Question: I'm working on Android 2.3.6 and 2.3.1 .
I have an unwanted behavior with 'Gallery' : sides pictures from Gallery Items won't display.
My Gallery take all the space available and the layout containing the 'ImageView' and a 'TextView' is set to 'WRAP_CONTENT' but still occupies all the screen, so sides items are over the bounds...
Here is the gallery's xml
'''
<RelativeLayout xmlns:a="http://schemas.android.com/apk/res/android"
a:layout_width="match_parent"
a:layout_height="match_parent"
a:layout_margin="0dp"
a:padding="0dp">
<ImageView
a:id="@+imagePopup/selected"
a:layout_width="60dp"
a:layout_height="35dp"
a:layout_alignParentLeft="true"
a:layout_alignParentTop="true"
a:src="@drawable/ic_cancel"
a:contentDescription="@string/lng" />
<TextView
a:id="@+imagePopup/title"
a:layout_alignParentTop="true"
a:layout_toRightOf="@+imagePopup/selected"
a:layout_alignWithParentIfMissing="true"
a:layout_width="match_parent"
a:layout_height="35dp"
a:background="@drawable/rounded"
a:text="dynamic text"
a:textSize="23dp"
a:textColor="#ffffffff"
a:gravity="center"
style="@style/trad"/>
<Gallery
a:id="@+imagePopup/gallery"
a:layout_width="match_parent"
a:layout_height="match_parent"
a:layout_below="@+imagePopup/title"
a:layout_alignWithParentIfMissing="true"
a:background="#ff000000"/>
</RelativeLayout>
'''
and its content xml
'''
<RelativeLayout xmlns:a="http://schemas.android.com/apk/res/android"
xmlns:tools="http://schemas.android.com/tools"
a:layout_width="wrap_content"
a:layout_height="wrap_content"
a:background="#ffff55ee">
<ImageView
a:id="@+imageContent/imageView"
a:layout_width="wrap_content"
a:layout_height="wrap_content"
a:layout_alignParentTop="true"
a:padding="0dp"
a:layout_margin="0dp"
a:src="@drawable/ic_cancel" />
<TextView
a:id="@+imageContent/textOver"
a:layout_width="wrap_content"
a:layout_height="wrap_content"
a:layout_alignParentTop="true"
a:layout_centerHorizontal="true"
a:layout_marginTop="4dp"
a:shadowColor="#FF000000"
a:shadowRadius="4"
a:textColor="#ffffffff"
a:textSize="16dp"
a:textStyle="bold" />
</RelativeLayout>
'''
I put an ugly background color to the picture container's background ('RelativeLayout') to show how it behave :

can someone tells me what i'm doing wrong in here... i just can't get rid of it.
Thanks in advance ^^
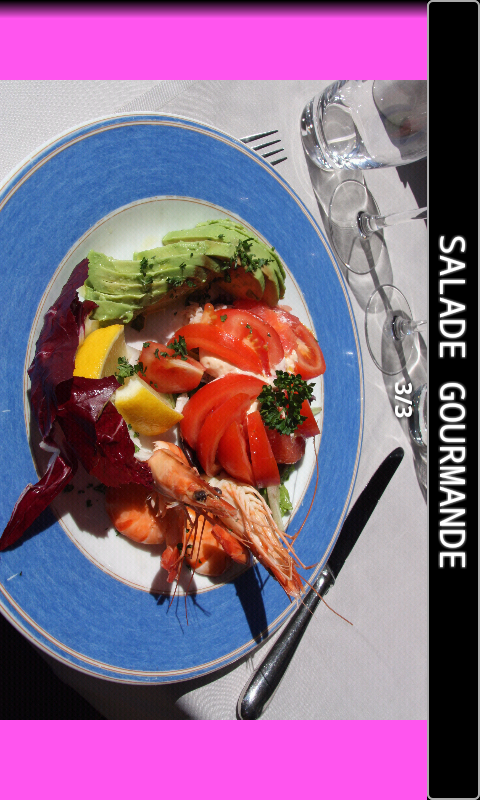
Answer: I think the probelm is with your Image. You are trying to display a huge image which is more likely to cover the entire screen.
You have to provide some pre defined width and height attributes for your Image.
Instead of wrap_content what you have provided like the one below,
'''
<ImageView
a:id="@+imageContent/imageView"
a:layout_width="wrap_content"
a:layout_height="wrap_content"
a:layout_alignParentTop="true"
a:padding="0dp"
a:layout_margin="0dp"
a:src="@drawable/ic_cancel" />
'''
Try to provide it something like this,
'''
<ImageView
a:id="@+imageContent/imageView"
a:layout_width="150dip"
a:layout_height="150dip"
a:layout_alignParentTop="true"
a:padding="0dp"
a:layout_margin="0dp"
a:src="@drawable/ic_cancel" />
'''
The layout width and height I have specified here is just imaginary. You have to provide your own.
And you have to know the difference between wrap_content, fill_parent and actual hard coded width and height.
1. Wrap_cotent - It means that, it will use the width and height of your actual image.
2. fill_parent - Whatever maybe the size of your image , it takes the whole screen.
3. Providing height and width by our own means, what ever may be the size of the image you make it to be displayed uniformly by providing a particular width and height attribute.